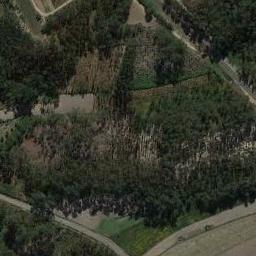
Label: forest